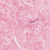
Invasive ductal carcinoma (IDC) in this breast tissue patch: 0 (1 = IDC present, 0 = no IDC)